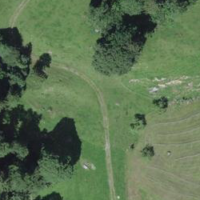
EUNIS habitat code: 52
Species observed at this site:
Buteo buteo